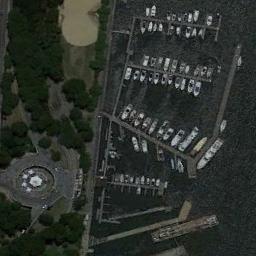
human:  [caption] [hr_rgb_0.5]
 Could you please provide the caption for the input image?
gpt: There are a lot of ships in the harbor .

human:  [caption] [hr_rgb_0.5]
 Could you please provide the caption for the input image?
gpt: There are yachts lined up on the sea next to the harbor next to the lawn .

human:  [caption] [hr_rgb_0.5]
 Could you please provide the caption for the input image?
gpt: The harbor has lots of neatly docked boats and a forest is next to the harbor .

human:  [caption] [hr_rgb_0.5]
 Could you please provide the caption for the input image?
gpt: There are different Numbers of ships on either side of the harbor .

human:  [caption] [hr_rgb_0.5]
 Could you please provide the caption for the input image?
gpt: There are many green trees beside the harbor with some ships .